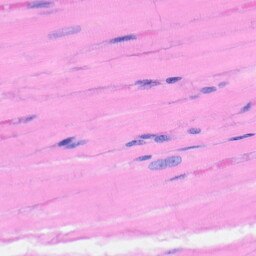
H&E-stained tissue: Heart